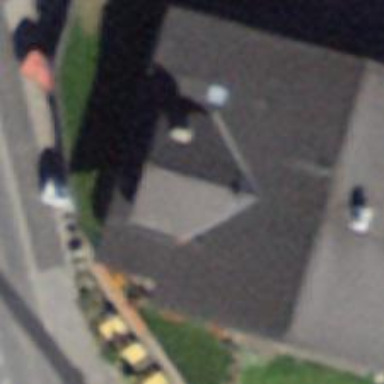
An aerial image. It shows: Restaurant.